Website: macys
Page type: customer-info-address
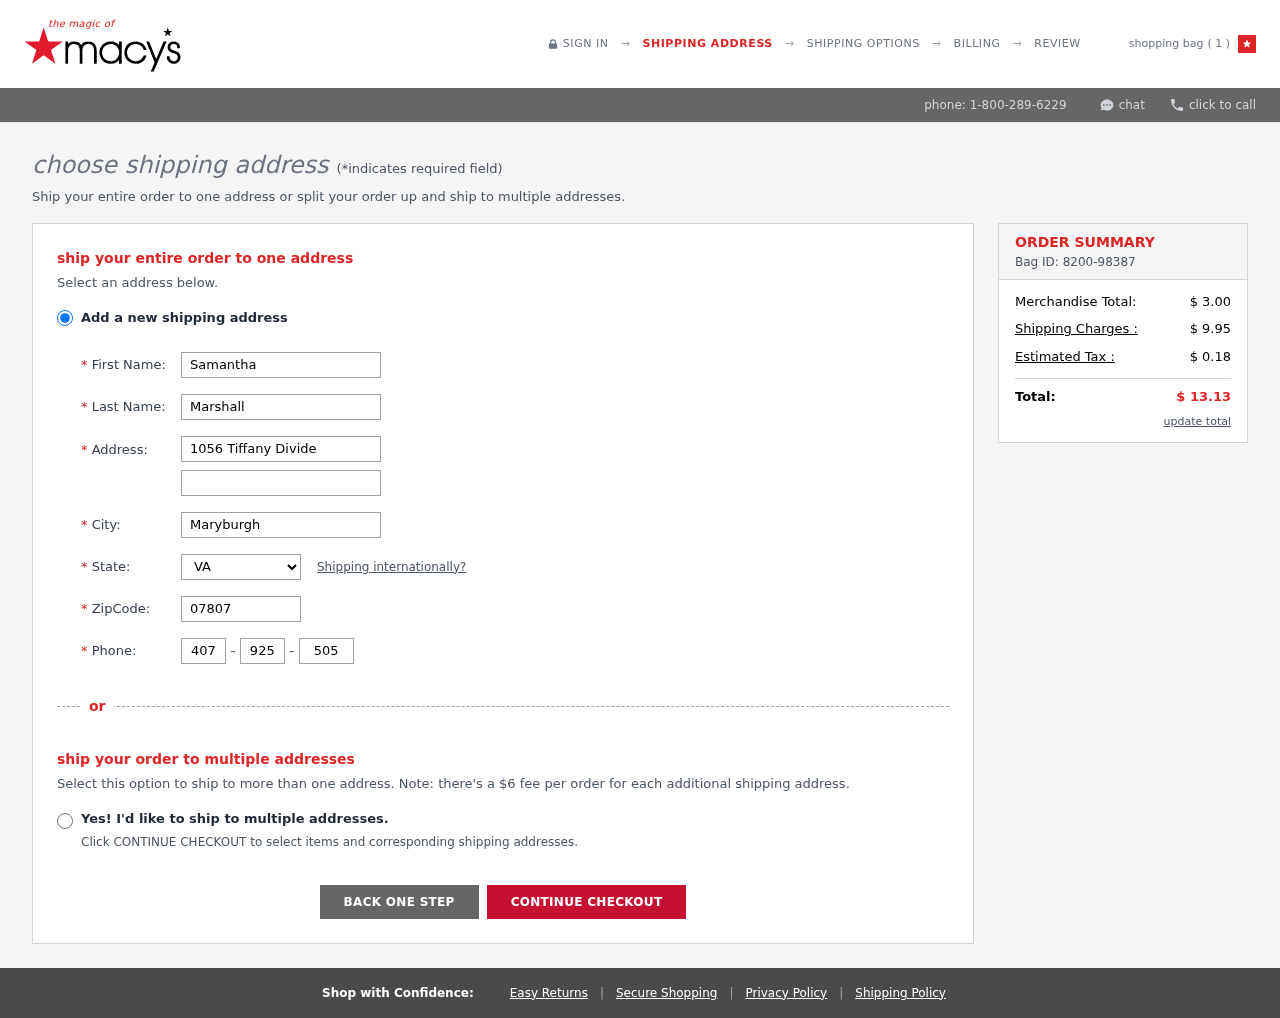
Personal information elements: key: PII_CITY
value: Maryburgh
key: PII_FIRSTNAME
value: Samantha
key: PII_LASTNAME
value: Marshall
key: PII_PHONE_AREA
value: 407
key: PII_PHONE_PREFIX
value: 925
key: PII_PHONE_SUFFIX
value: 5051
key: PII_POSTCODE
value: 07807
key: PII_STATE_ABBR
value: VA
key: PII_STREET
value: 1056 Tiffany Divide
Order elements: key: ORDER_NUM_ITEMS
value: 1
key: ORDER_ID
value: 8200-98387
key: ORDER_SUBTOTAL
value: $ 3.00
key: ORDER_SHIPPING_COST
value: $ 9.95
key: ORDER_TAX
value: $ 0.18
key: ORDER_TOTAL
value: $ 13.13